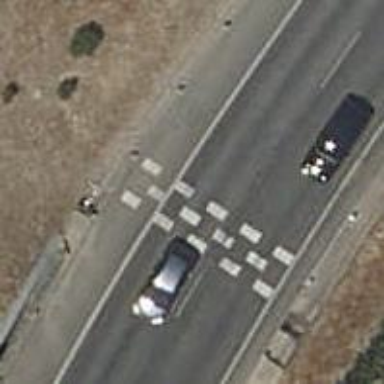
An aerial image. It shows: Rumble strip for traffic calming.